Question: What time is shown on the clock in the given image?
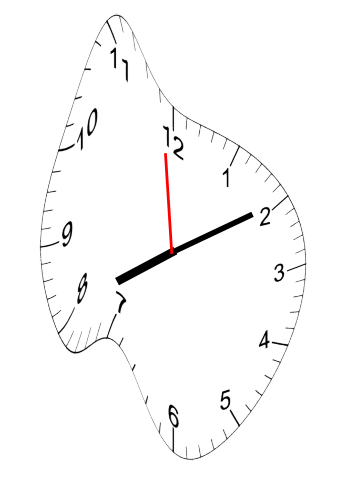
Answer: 08:09:59